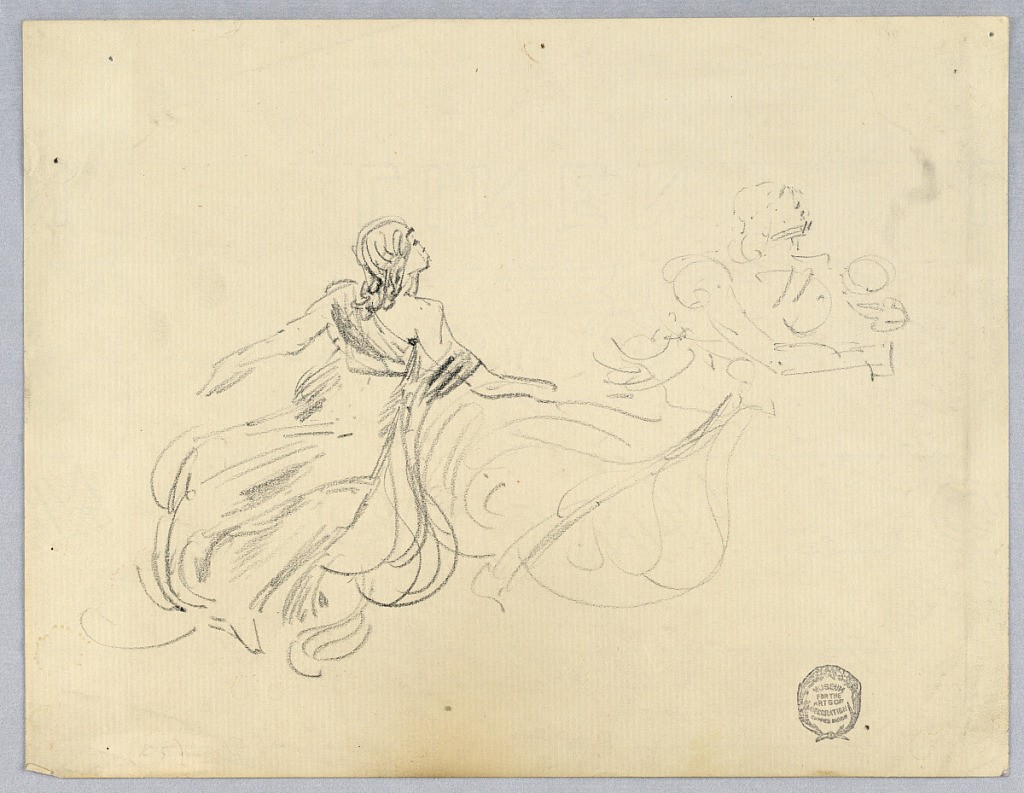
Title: Sketch of Two Female Figures
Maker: Francis Augustus Lathrop, American, 1849–1909
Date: ca. 1895
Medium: Black crayon on cream laid paper
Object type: Drawing
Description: Sketches of two female figures, perhaps angels, flying to the right.